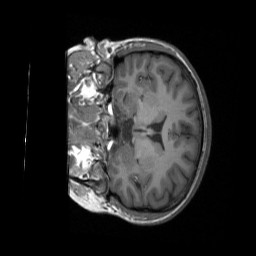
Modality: T1w
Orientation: coronal
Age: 22
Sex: female